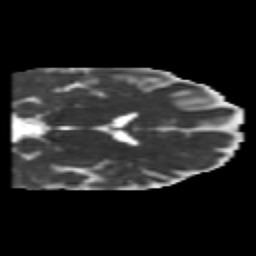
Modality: MD
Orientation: coronal
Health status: healthy
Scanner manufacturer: philips
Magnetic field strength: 3 T
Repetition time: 6.964 s
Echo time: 0.092 s